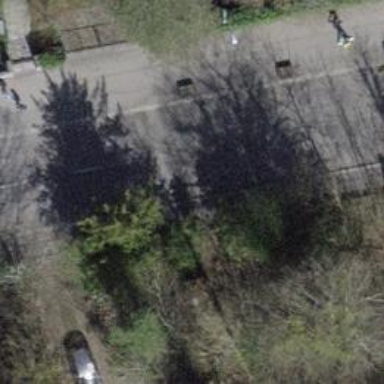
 featuring bridge. There are sidewalks on both sides of the road."